Question: How can a LINQ query be written to return all Accounts where the account number is not in a List?
The list is going to be pulled from an excel document.
'''
private bool GetAccounts()
{
List<String> accountIds = new List<String>();
accountIds.Add( "[unknown]");
var query = from accounts in context.AccountSet where !accountIds.Contains(accounts.AccountNumber) select accounts;
}
'''
It does not have to be a List.
This is what happens when the above query runs - Is this CRM's fault?

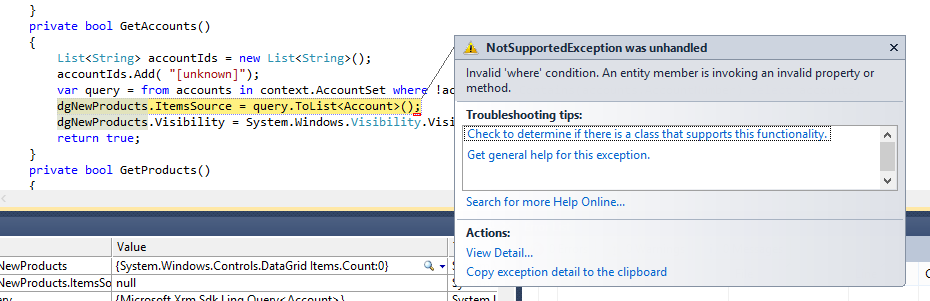
Answer: I don't believe you can via linq. Here is the where clause limitations from the SDK.
> where =>
The left side of the clause must be an attribute name and the right side of the clause must be a value. You cannot set the left side to a constant. Both the sides of the clause cannot be constants.Supports the String functions Contains, StartsWith, EndsWith, and Equals.
You can get around these limitations by using QueryExpression or FetchExpressions. The query you want would look like this using QueryExpression. The only thing I would mention is if you are expecting a lot of record (5000+ I believe) you will most likely need to implement paging for your function as well.
'''
private static IEnumerable<Account> GetAccounts(IOrganizationService proxy)
{
List<String> accountIds = new List<String>(new string[]{"654321", "12345"});
var results = proxy.RetrieveMultiple(new QueryExpression(Account.EntityLogicalName)
{
ColumnSet = new ColumnSet("accountid", "name", "accountnumber"),
Criteria = new FilterExpression()
{
Conditions = { new ConditionExpression("accountnumber", ConditionOperator.NotIn, accountIds) }
}
});
return results.Entities.Select(x=> x.ToEntity<Account>());
}
'''